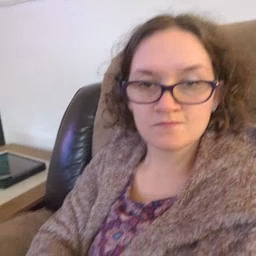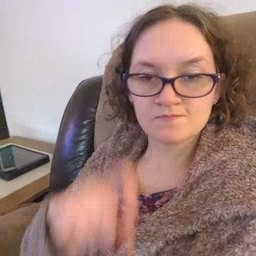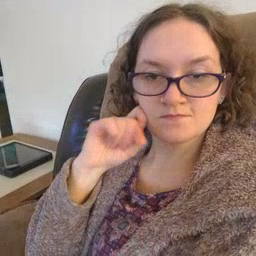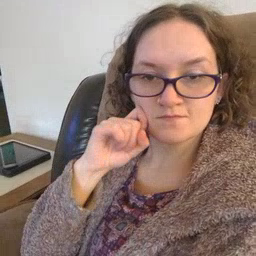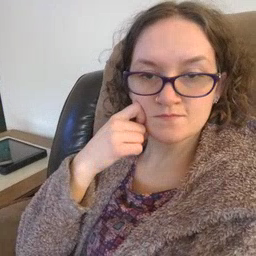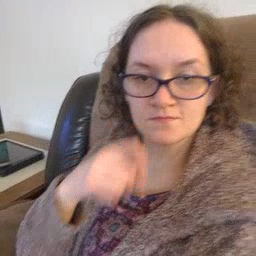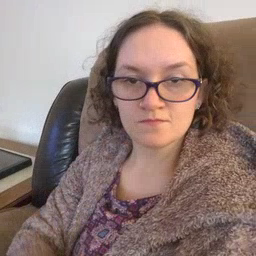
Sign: apple